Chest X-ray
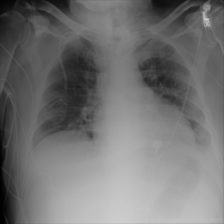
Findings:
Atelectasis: negative
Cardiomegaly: negative
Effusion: negative
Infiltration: negative
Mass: negative
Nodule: negative
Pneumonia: negative
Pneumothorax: negative
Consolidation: negative
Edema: negative
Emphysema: negative
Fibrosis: negative
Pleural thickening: negative
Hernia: negative